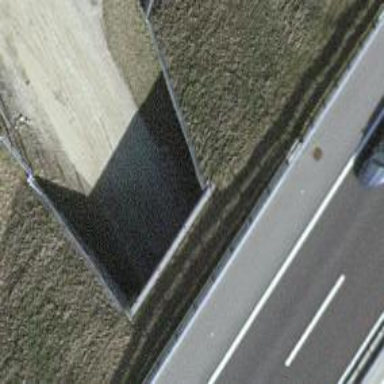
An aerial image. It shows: Unclassified road passing through tunnel.